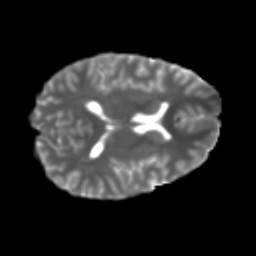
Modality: T2w
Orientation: axial
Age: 20
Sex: male
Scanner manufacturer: ge
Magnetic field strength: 3 T
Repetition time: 7.8 s
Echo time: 0.0606 s